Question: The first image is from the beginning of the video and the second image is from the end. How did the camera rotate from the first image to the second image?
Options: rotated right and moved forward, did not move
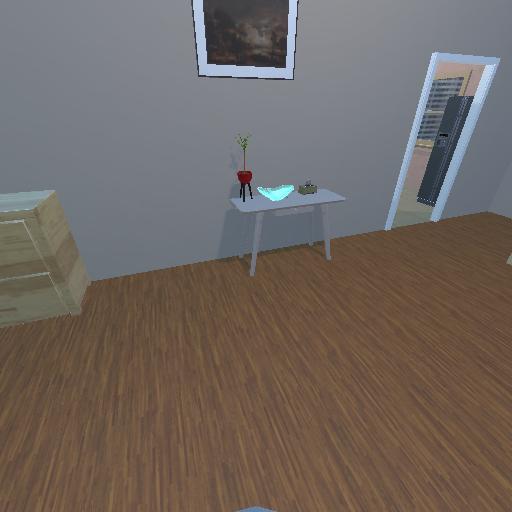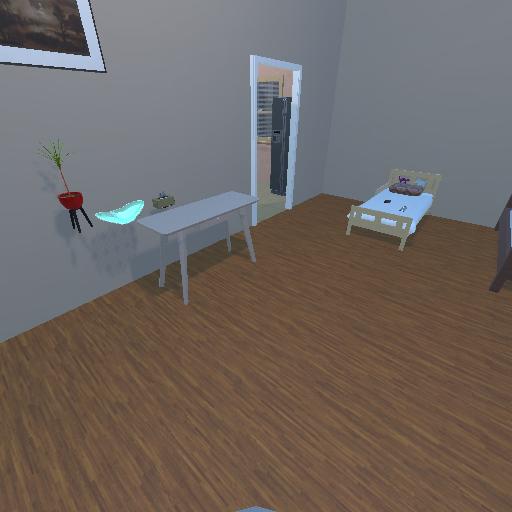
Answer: rotated right and moved forward